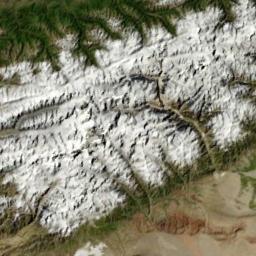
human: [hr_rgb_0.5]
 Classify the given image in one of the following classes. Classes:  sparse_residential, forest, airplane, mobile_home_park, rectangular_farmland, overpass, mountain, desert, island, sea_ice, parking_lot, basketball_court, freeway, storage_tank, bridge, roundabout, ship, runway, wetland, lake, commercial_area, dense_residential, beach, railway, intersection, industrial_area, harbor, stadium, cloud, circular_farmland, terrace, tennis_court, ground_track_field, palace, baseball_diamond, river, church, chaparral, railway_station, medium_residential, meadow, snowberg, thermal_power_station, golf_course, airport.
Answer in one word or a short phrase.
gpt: snowberg